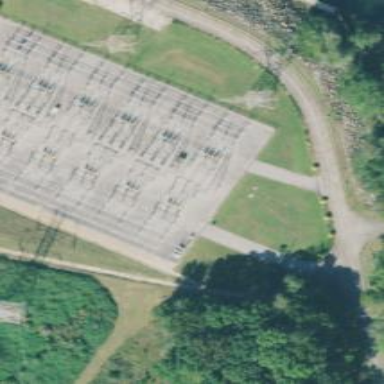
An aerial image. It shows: Switch for power supply.